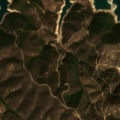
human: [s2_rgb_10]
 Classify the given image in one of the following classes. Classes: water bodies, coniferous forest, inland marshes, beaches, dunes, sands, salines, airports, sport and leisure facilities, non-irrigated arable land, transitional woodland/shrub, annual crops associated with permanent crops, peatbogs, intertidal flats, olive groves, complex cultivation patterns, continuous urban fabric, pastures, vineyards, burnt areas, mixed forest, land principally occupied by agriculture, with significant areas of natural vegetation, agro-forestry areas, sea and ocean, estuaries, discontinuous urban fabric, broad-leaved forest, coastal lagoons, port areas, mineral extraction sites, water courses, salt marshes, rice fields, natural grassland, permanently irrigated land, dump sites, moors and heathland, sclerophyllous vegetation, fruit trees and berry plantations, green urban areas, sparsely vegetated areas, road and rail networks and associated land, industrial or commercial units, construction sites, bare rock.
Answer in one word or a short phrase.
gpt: broad-leaved forest, sclerophyllous vegetation, transitional woodland/shrub, water bodies